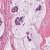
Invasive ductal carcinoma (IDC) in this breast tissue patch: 1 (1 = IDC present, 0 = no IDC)